Field crop: maize
Growth stage: 2
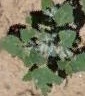
Species: chenopodium